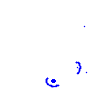
Particle: electron